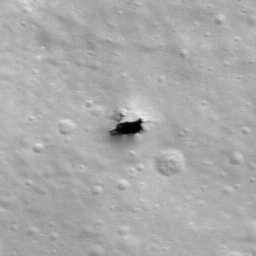
Pit: Stevinus 16
Host crater: Stevinus
Host type: impact_melt
Lunar coordinates: latitude -32.182, longitude 54.594